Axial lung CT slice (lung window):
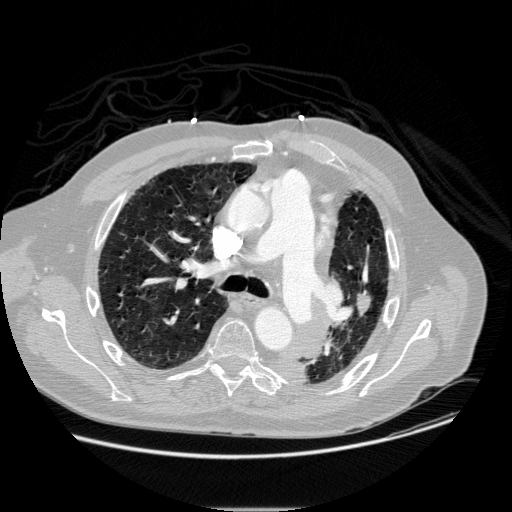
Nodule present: yes
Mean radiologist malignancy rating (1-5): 3.5